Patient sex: M
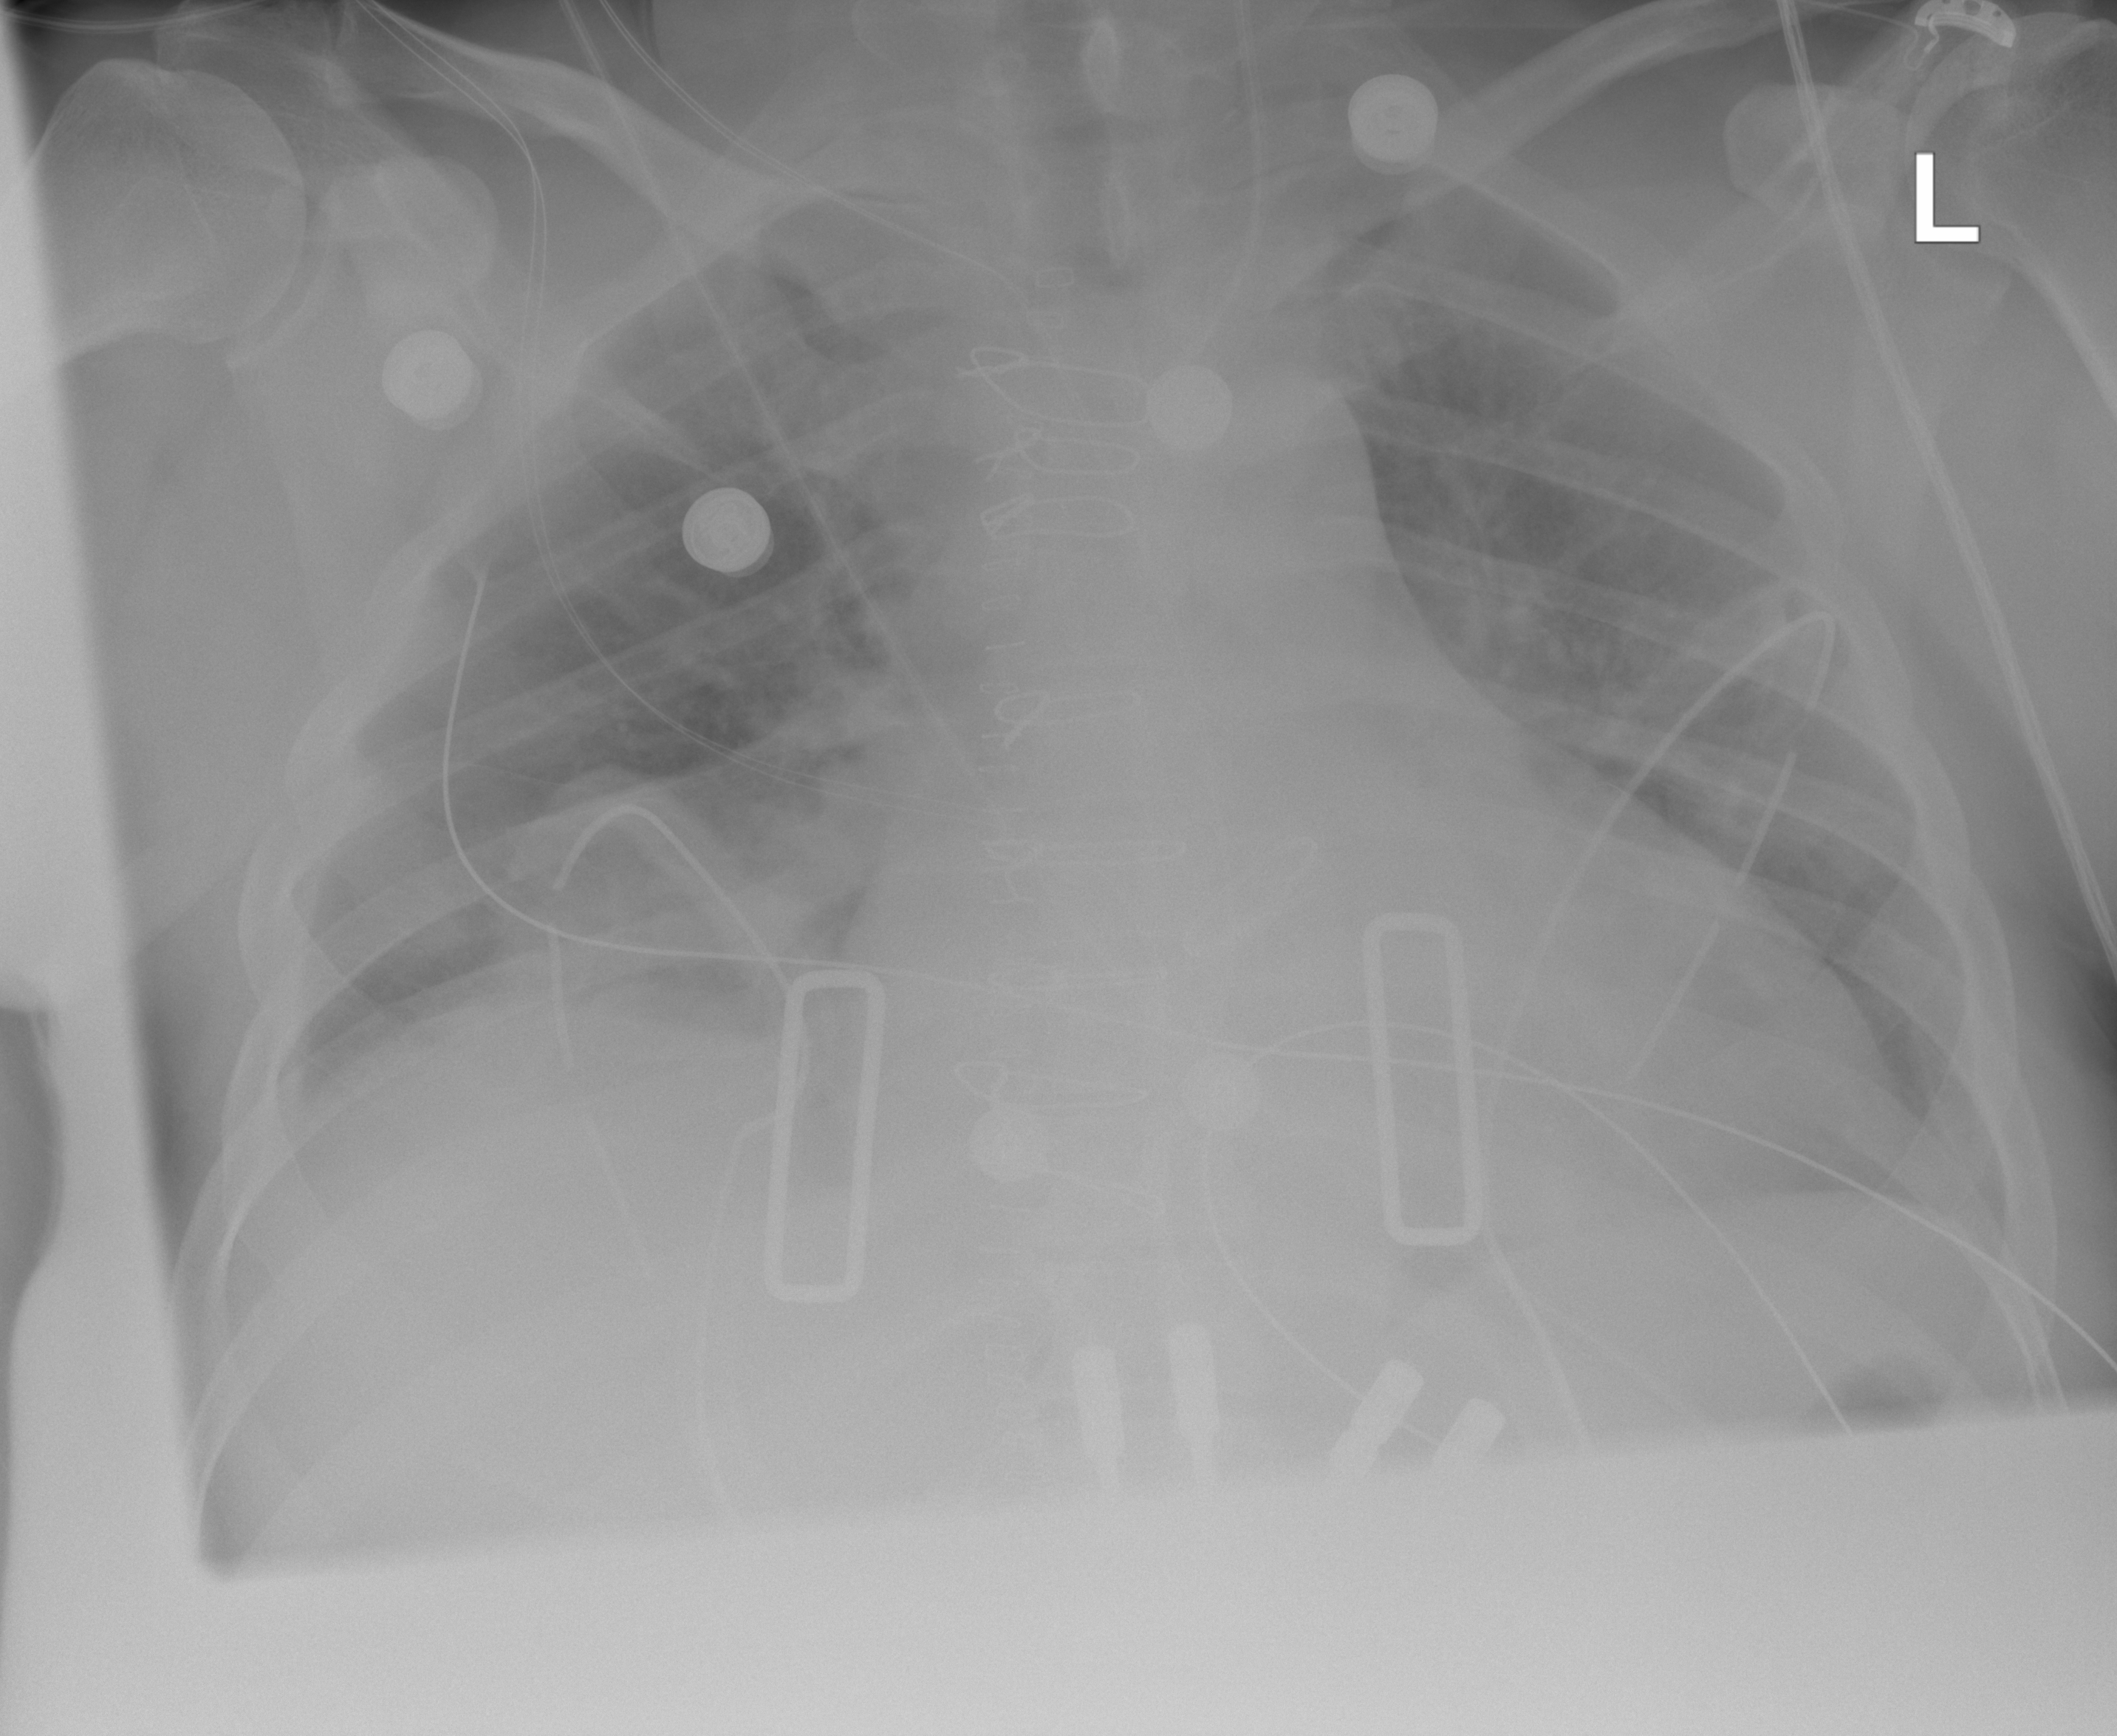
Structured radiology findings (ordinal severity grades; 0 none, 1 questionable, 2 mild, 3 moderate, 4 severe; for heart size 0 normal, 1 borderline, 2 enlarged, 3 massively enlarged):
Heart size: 2
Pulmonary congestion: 2
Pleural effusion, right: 0
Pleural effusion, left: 0
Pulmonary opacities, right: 0
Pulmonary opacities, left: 0
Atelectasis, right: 2
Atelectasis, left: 2